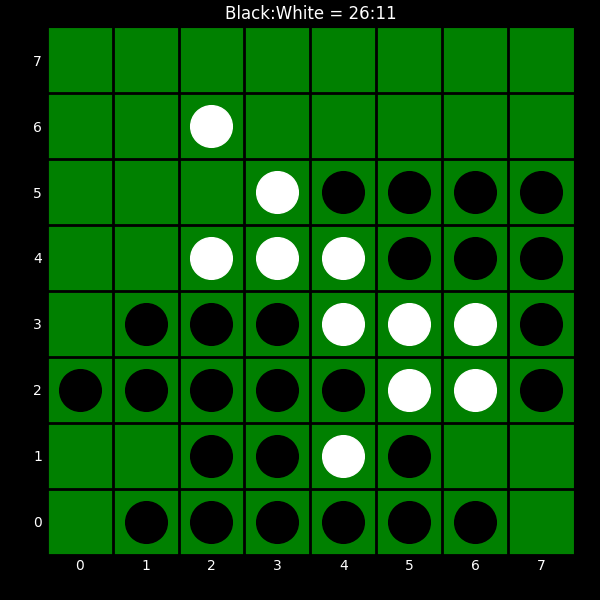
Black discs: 26
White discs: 11